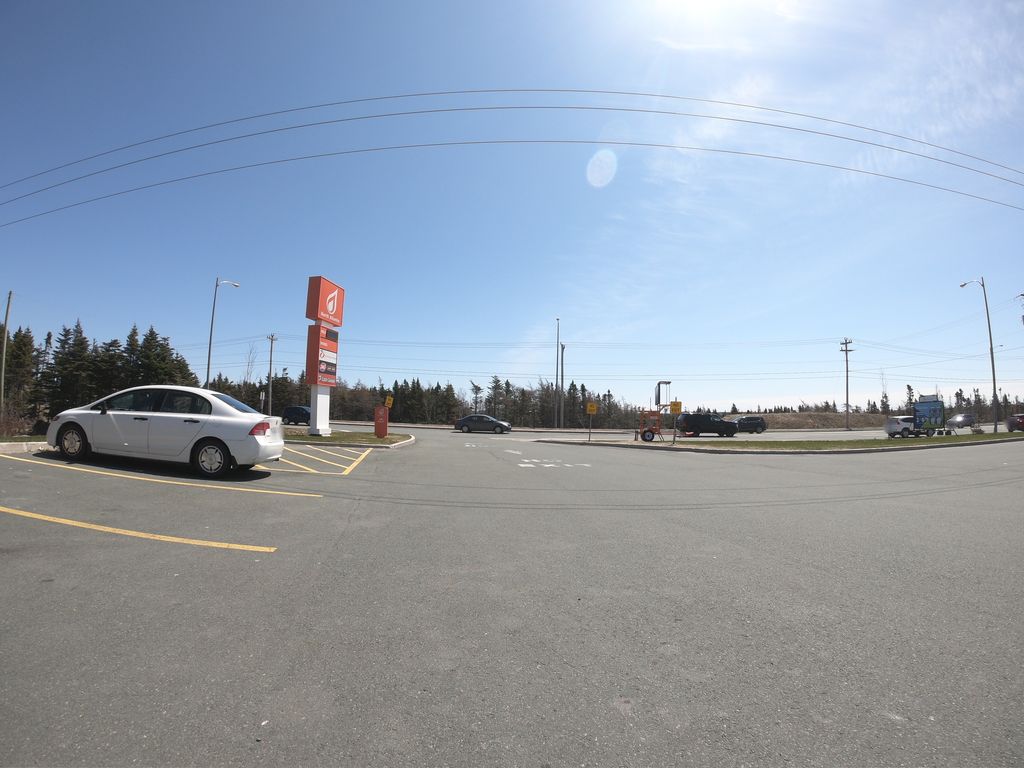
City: st_johns